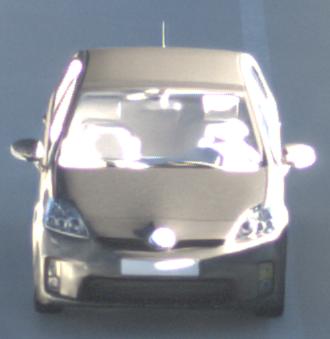
Make: Toyota
Model: Prius 1.5 Hybrid
Detailed model: Prius (HW2)
Model produced from: 2006/03
Model produced until: 2009/06
Doors: 5
Color: gray
Road condition: dry road
Daytime: morning or afternoon
Contrast: high contrast